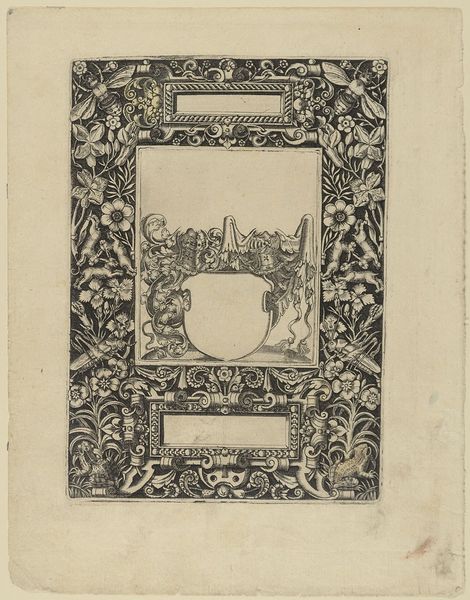
Titel: Umrahmung mit Wappen
Künstler: Theodor de Bry
Standort: Hamburg
Institution: Museum für Kunst und Gewerbe Hamburg
Schlagwörter: blumen, symbol, rahmen, hase, papier, grafik, graphik, vergilbt, kartusche, floral, ornamente, fotografie, photographie, panzer, druckgraphik, druckgrafik, stich, seite, helm, insekten, wappen, insekt, kupferstich, klee, frosch, groteske, wappenschild, rollwerk, gerippt, familienwappen, eingriffe, reproduktionen, blumenornamente, druckerzeugnisse, insecta, kerbtiere, hexapoda, tierornamente, rüstung, ornamentstich, vorlageblätter, schweifgroteske, rana, truhendeckel